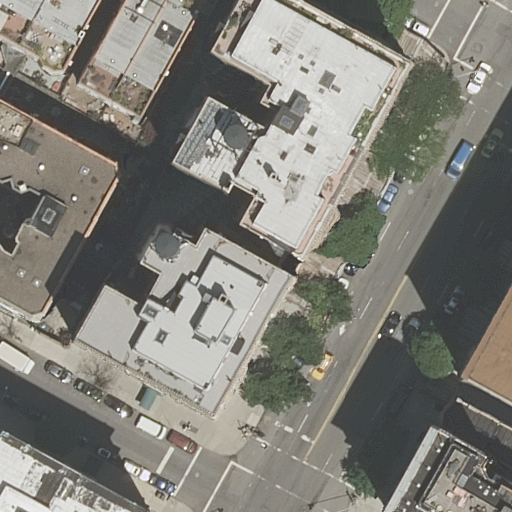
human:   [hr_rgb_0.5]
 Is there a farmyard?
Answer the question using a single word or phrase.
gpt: no

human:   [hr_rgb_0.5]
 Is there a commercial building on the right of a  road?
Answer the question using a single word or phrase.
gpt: no

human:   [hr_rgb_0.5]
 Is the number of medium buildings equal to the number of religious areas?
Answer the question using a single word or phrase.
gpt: no

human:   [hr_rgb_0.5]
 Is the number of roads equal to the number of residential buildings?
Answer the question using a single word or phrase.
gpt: no

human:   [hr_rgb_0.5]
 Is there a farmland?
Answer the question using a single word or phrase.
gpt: no

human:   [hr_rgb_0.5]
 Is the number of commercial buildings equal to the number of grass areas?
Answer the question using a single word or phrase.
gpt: yes

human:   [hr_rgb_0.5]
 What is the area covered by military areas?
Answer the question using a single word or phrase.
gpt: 0m2

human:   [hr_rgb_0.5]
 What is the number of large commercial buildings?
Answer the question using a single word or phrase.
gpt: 0

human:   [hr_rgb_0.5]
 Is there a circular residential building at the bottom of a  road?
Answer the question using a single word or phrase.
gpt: no

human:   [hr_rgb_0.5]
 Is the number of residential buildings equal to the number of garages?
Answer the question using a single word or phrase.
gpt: no

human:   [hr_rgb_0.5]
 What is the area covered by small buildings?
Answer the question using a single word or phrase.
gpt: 6m2

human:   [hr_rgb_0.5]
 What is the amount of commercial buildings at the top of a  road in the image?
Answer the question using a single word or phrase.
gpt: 0

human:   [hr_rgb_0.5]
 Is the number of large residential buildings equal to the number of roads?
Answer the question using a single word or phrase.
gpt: no

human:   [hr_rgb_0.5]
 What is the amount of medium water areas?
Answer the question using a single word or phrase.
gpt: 0

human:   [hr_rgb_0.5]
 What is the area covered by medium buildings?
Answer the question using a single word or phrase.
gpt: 484m2

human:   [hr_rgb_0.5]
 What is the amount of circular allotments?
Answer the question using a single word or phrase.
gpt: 0

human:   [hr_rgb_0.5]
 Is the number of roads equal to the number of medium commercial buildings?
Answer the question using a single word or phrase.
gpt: no

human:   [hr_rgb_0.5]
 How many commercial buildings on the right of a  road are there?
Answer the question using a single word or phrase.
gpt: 0

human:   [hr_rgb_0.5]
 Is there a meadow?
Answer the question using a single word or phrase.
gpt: no

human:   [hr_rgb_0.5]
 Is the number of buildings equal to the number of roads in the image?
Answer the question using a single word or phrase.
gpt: no

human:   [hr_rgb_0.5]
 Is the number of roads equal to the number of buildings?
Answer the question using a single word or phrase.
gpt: no

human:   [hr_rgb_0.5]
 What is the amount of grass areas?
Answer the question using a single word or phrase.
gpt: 0

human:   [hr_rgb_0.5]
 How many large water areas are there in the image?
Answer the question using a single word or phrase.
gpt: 0

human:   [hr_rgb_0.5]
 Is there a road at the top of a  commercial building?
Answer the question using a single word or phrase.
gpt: no

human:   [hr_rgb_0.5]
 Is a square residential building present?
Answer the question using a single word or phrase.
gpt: no

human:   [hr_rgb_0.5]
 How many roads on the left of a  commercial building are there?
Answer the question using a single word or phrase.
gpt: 0

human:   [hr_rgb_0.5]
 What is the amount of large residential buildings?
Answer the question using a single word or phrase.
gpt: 4

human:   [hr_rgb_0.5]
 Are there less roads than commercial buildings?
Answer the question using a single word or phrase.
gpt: no

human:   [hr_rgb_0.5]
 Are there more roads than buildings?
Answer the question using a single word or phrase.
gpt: no

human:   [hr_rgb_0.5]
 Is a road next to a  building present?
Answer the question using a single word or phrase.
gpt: yes

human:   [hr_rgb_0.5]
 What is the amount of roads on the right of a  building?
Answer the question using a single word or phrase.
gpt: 2

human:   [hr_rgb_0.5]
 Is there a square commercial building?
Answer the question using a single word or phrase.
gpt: no

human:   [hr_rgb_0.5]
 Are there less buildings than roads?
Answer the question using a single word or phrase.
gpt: no

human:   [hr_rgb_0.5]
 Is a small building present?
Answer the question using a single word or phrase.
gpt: yes

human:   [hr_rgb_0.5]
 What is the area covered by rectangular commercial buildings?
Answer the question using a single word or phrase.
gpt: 0m2

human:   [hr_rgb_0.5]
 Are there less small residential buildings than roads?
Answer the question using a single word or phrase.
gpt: yes